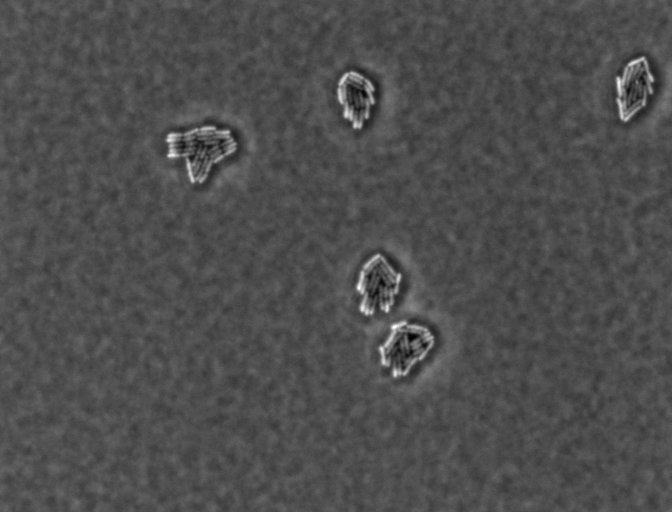
Salmonella enterica Typhimurium